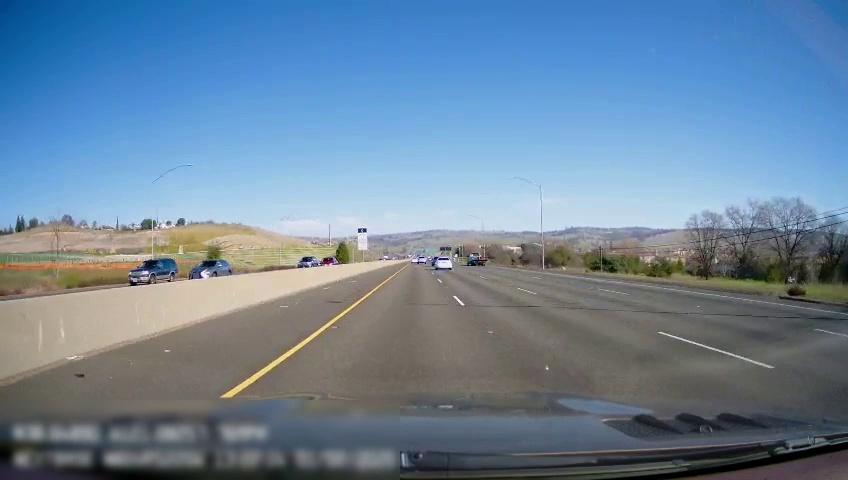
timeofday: Day
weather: Sunny
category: Drivable Space
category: Drivable Space
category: Vehicles | SUV
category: Vehicles | Car
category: Vehicles | SUV
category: Vehicles | Car
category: Vehicles | Car
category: Vehicles | Other LV
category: Lanes | Current Lane
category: Lanes | Current Lane
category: Lanes | Alternate Lane
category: Lanes | Alternate Lane
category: Lanes | Alternate Lane